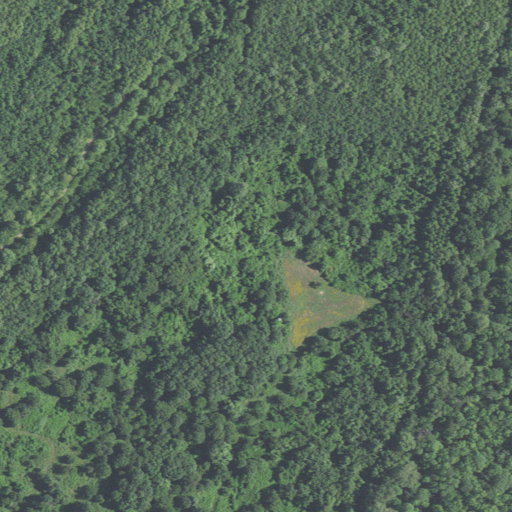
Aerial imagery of island in Missouri named Indian Hill Island containing woody wetlands, cultivated crops, herbaceous wetlands, and open water